Question: Am trying to put marker with Textview .Is there any posibility to add text over marker on google map in ios.
-

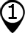
Answer: You must make a view, where you must create an imageView (with your marker image) and Label (with your text) and take a screenshot of that view, and set as icon to your GMSMarker.
Something like this:
'''
- (void)foo
{
GMSMarker *marker = [GMSMarker new];
UIView *view = [[UIView alloc] initWithFrame:CGRectMake(0,0,60,60)];
UIImageView *pinImageView = [[UIImageView alloc] initWithImage:[UIImage imageNamed:@"myPin"]];
UILabel *label = [UILabel new];
label.text = @"1";
//label.font = ...;
[label sizeToFit];
[view addSubview:pinImageView];
[view addSubview:label];
//i.e. customize view to get what you need
UIImage *markerIcon = [self imageFromView:view];
marker.icon = markerIcon;
marker.map = self.mapView;
}
- (UIImage *)imageFromView:(UIView *) view
{
if ([[UIScreen mainScreen] respondsToSelector:@selector(scale)]) {
UIGraphicsBeginImageContextWithOptions(view.frame.size, NO, [[UIScreen mainScreen] scale]);
} else {
UIGraphicsBeginImageContext(view.frame.size);
}
[view.layer renderInContext: UIGraphicsGetCurrentContext()];
UIImage *image = UIGraphicsGetImageFromCurrentImageContext();
UIGraphicsEndImageContext();
return image;
}
'''